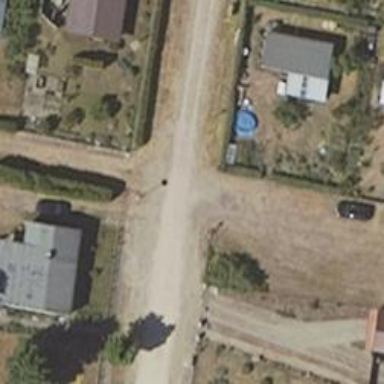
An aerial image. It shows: Residential road with sandy surface and no sidewalk.